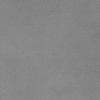
Label: dusty